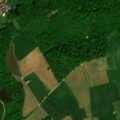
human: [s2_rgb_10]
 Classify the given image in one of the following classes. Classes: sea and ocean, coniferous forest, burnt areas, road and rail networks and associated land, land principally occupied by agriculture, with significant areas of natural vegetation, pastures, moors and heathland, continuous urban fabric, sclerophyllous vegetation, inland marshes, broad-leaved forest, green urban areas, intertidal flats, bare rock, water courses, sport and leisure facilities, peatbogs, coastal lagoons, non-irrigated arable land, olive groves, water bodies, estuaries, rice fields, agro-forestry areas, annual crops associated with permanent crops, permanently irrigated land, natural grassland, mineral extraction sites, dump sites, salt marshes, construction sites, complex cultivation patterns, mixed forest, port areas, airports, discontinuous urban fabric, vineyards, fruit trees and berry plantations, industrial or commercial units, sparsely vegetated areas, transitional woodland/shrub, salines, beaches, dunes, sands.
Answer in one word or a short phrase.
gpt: discontinuous urban fabric, pastures, broad-leaved forest